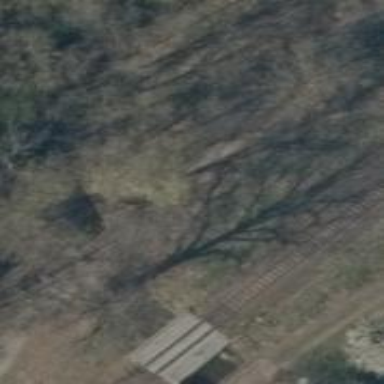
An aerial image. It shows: Track road with bridge. The track type is grade 3.